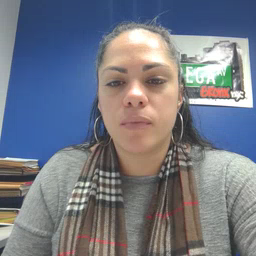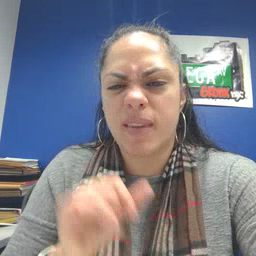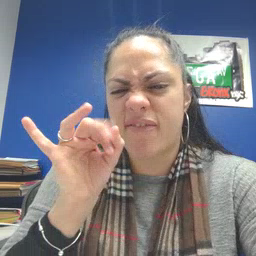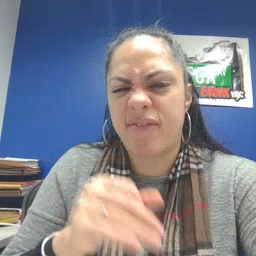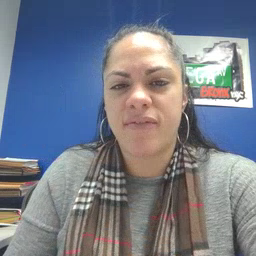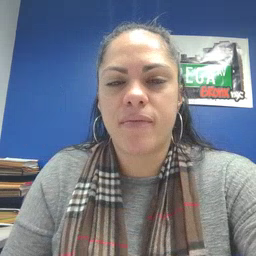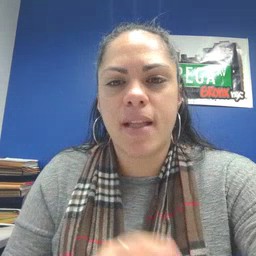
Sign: if